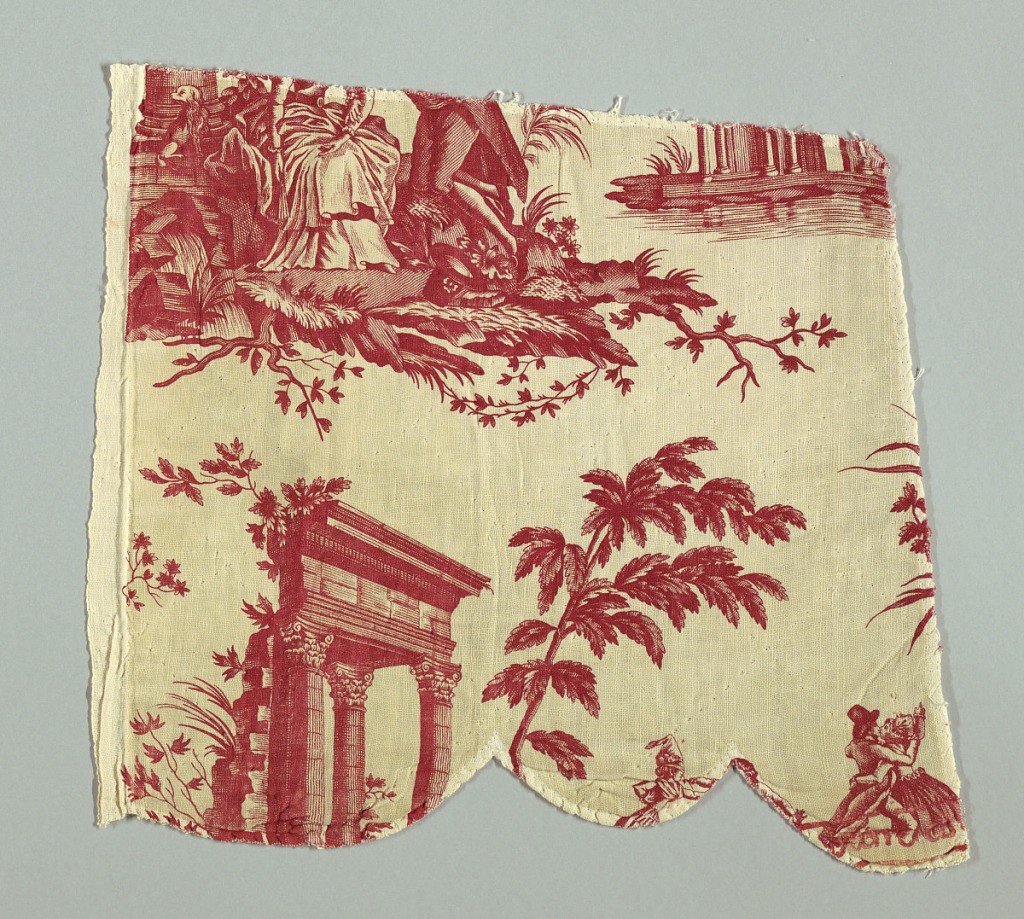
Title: Le demande en marriage
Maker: Favre Petitpierre, France, 1802–1818
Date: ca. 1795
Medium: cotton Technique: plate and block printed on plain weave
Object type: Fragments
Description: Two fragments which contain part of the block printed chef for Favre Petitpierre.